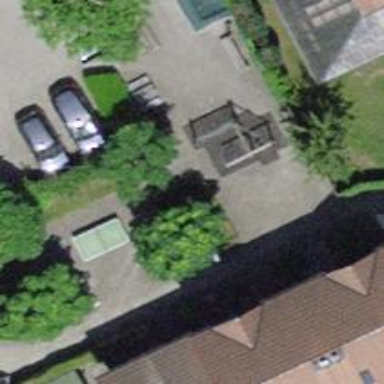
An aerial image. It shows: Playground featuring basket swing.